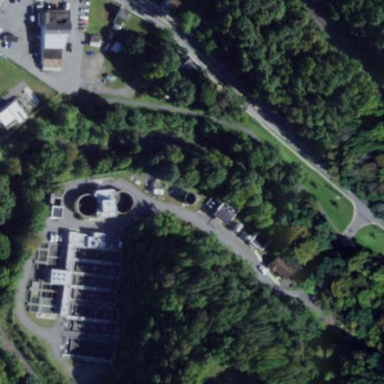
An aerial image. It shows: View of wastewater plant.